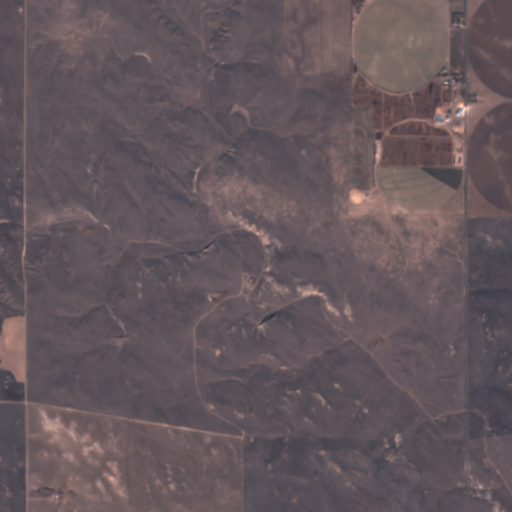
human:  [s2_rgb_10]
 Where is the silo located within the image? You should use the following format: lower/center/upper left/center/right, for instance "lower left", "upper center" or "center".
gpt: The silo is located in the upper right of the image.
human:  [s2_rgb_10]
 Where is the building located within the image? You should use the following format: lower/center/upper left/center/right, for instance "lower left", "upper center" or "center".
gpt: The building is located in the upper right of the image.
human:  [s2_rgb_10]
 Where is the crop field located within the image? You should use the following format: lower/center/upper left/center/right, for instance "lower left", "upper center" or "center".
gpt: There is no crop field in the image.